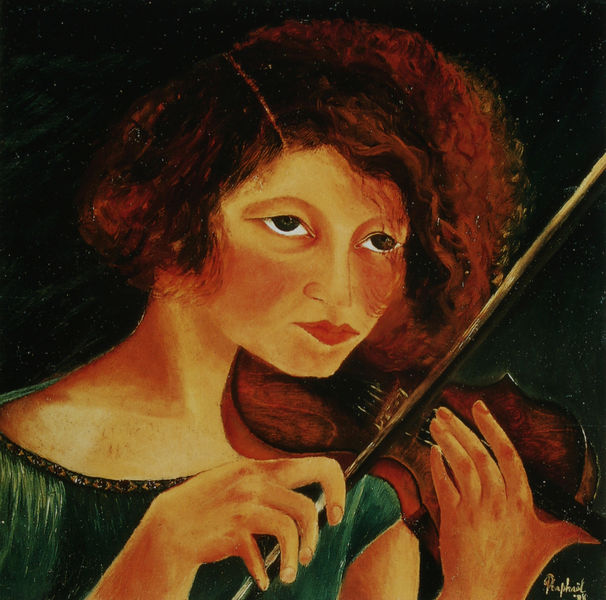
Titel: Selbstporträt mit Geige
Künstler: Antonietta Raphaël
Schlagwörter: hand, gelb, grün, braun, finger, frau, kleid, mund, nase, schwarz, augen, gesicht, hals, hände, instrument, haare, musik, bogen, übung, spielen, spielerin, geige, picasso, saiten, musikerin, bugen, geigenspielen, geigenspielerin, geigerin